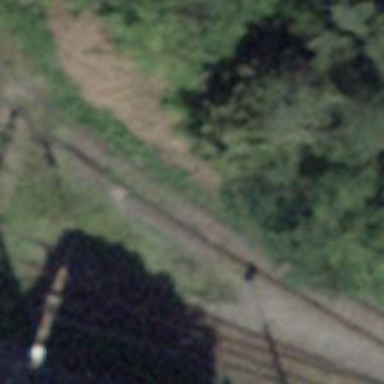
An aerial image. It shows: Single-track railway spur.